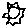
Label: sun